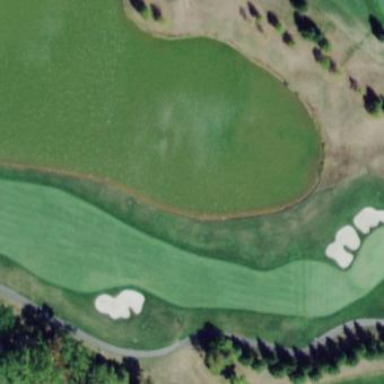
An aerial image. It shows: Golf fairway surrounded by grass.